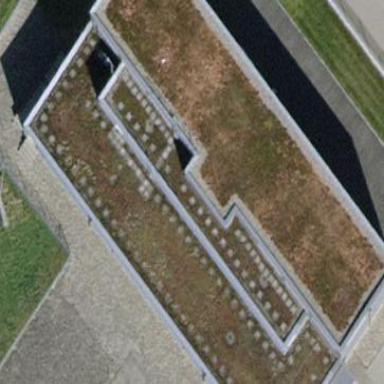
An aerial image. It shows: Building with switchgear power equipment inside.